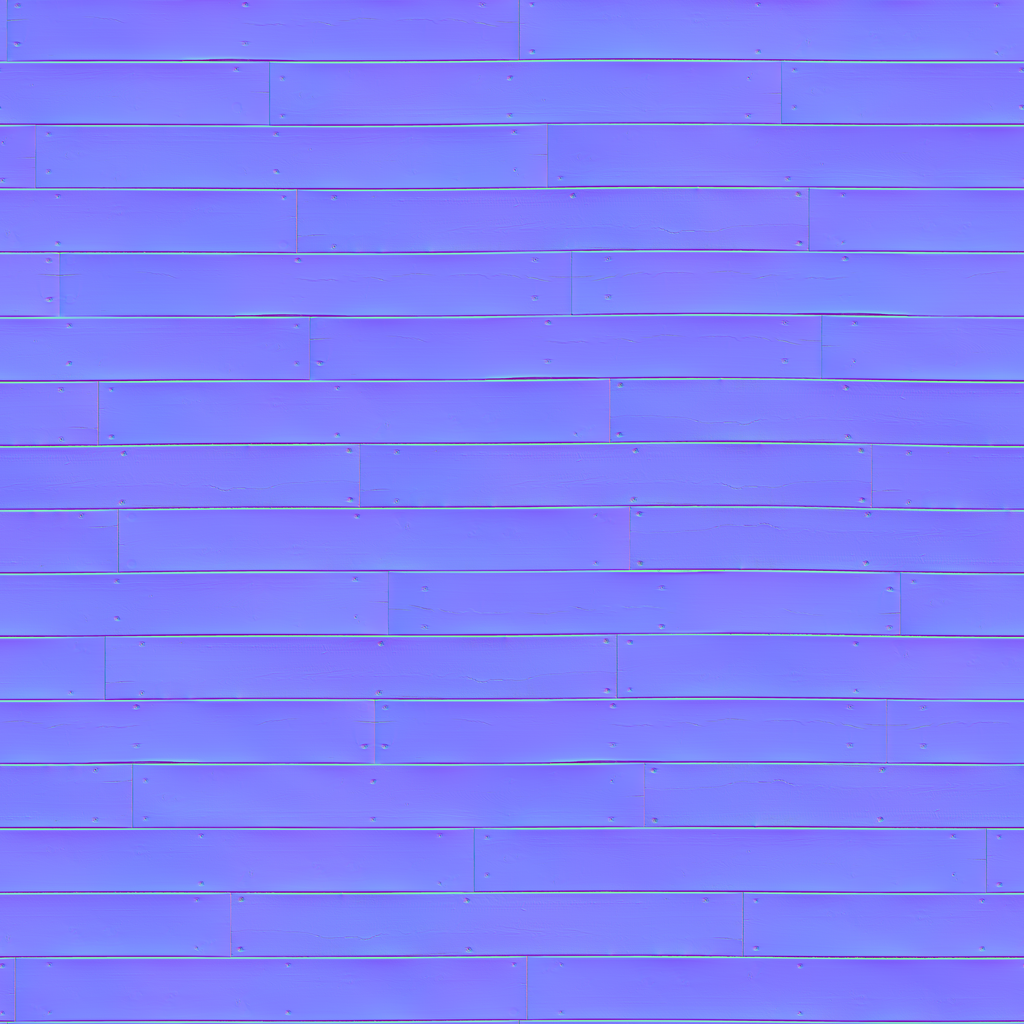
Texture map type: NormalGL